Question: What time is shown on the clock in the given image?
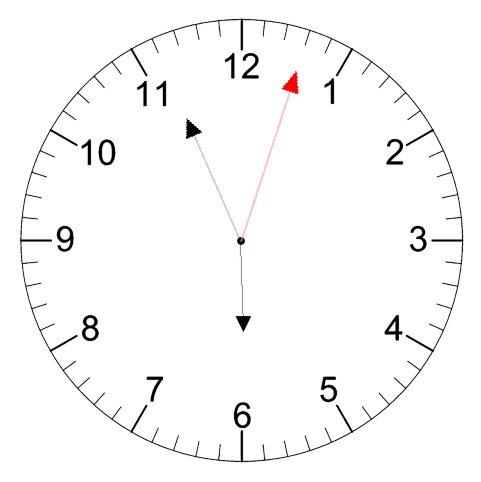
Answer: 05:56:03